Field crop: tomato
Growth stage: 2
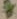
Species: solanum